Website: apple
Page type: payment
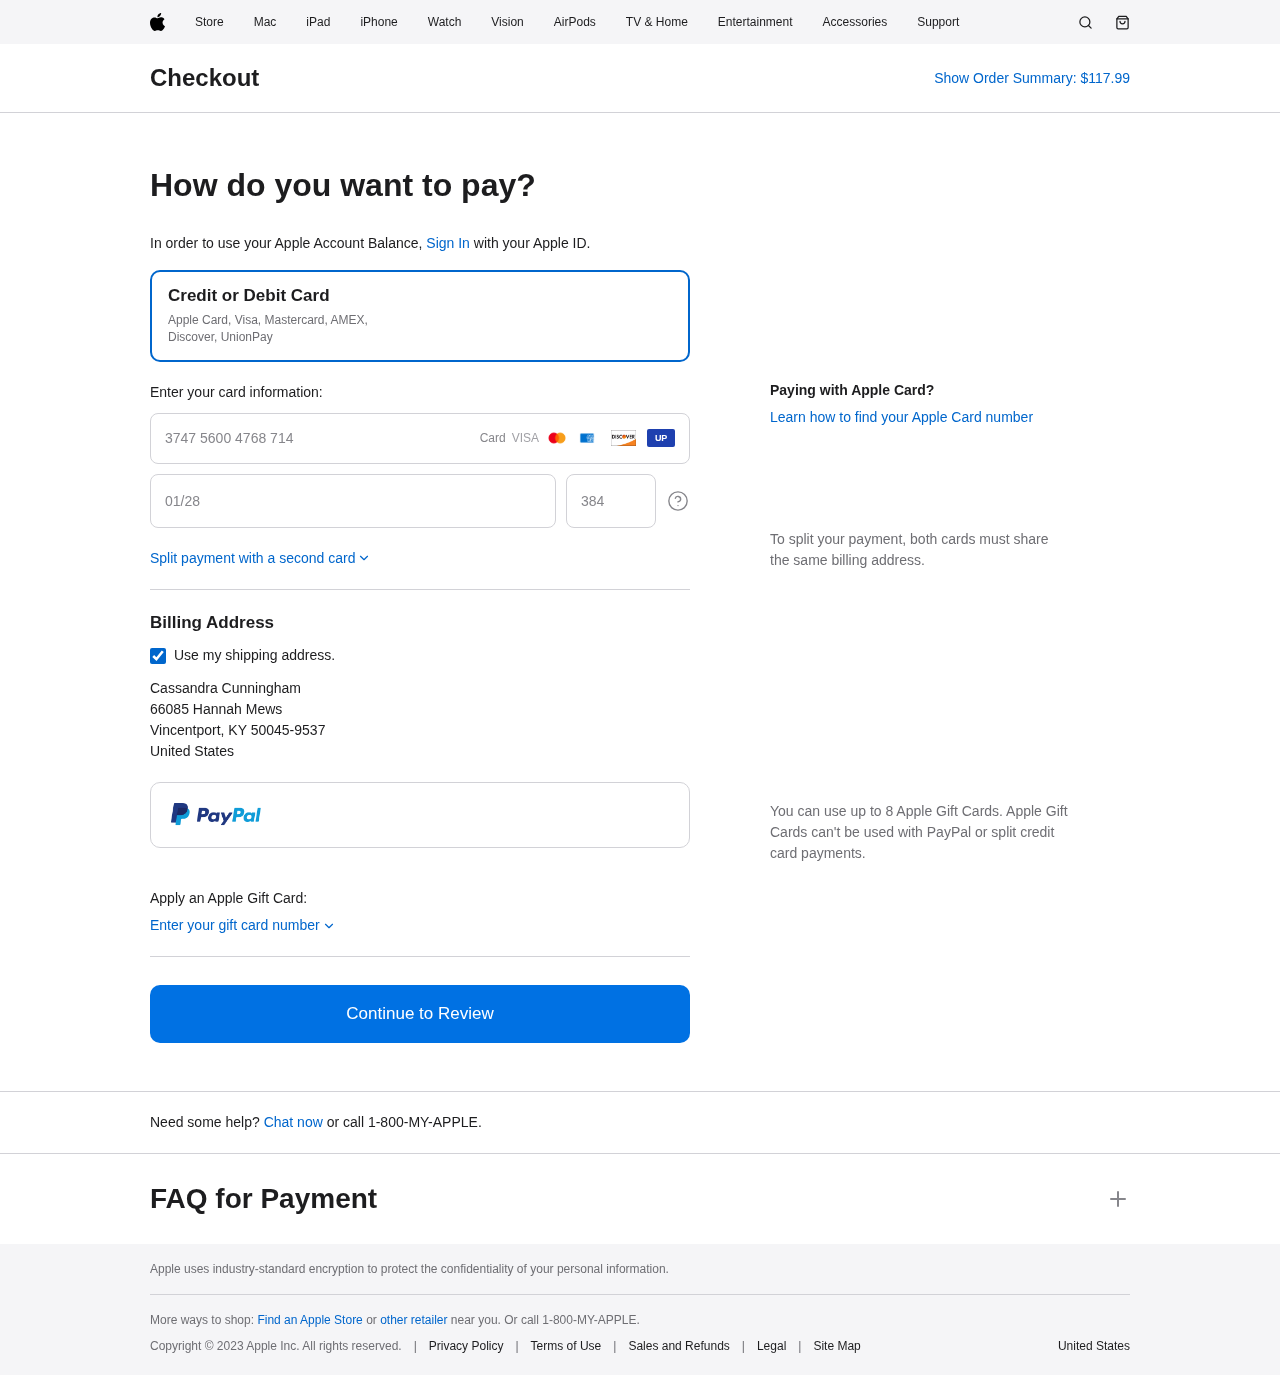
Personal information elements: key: PII_CARD_CVV
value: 3840
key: PII_CARD_EXPIRY
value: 01/28
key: PII_CARD_NUMBER
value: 3747 5600 4768 714
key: PII_COUNTRY
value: United States
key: PII_FULLNAME
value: Cassandra Cunningham
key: PII_STREET
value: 66085 Hannah Mews
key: PII_CITY_STATE_ZIP
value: Vincentport, KY 50045-9537
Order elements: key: ORDER_TOTAL
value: $117.99